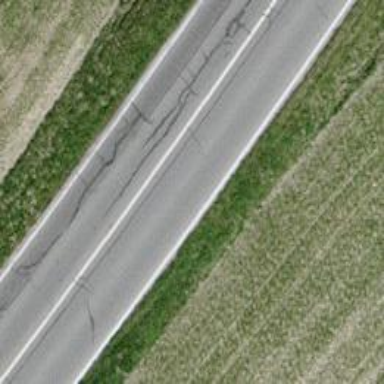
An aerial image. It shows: Primary highway.